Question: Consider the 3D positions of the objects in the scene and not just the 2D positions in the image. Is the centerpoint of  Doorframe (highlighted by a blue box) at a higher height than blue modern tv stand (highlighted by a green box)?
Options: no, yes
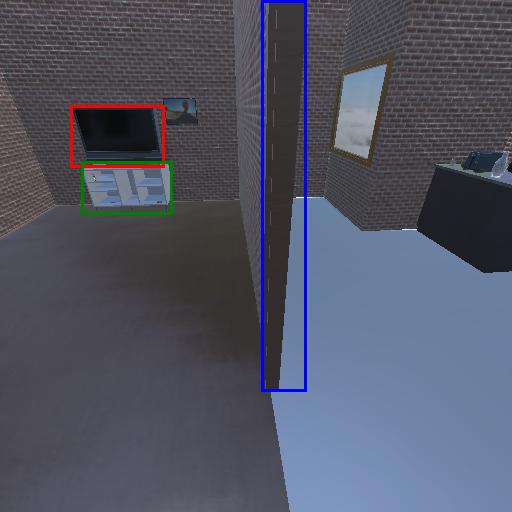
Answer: no